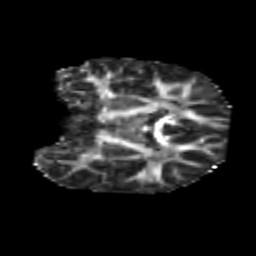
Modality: FA
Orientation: coronal
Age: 6
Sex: male
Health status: healthy